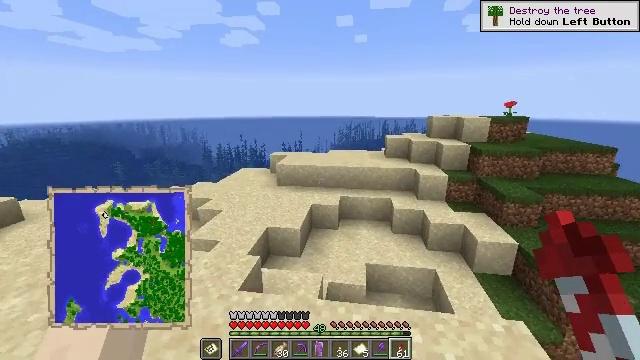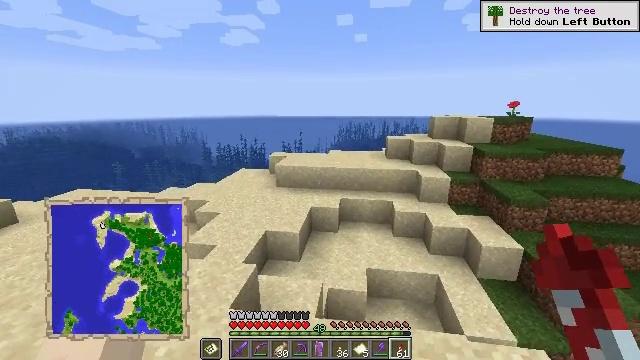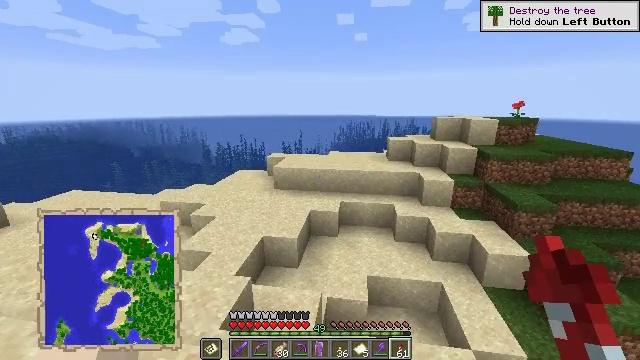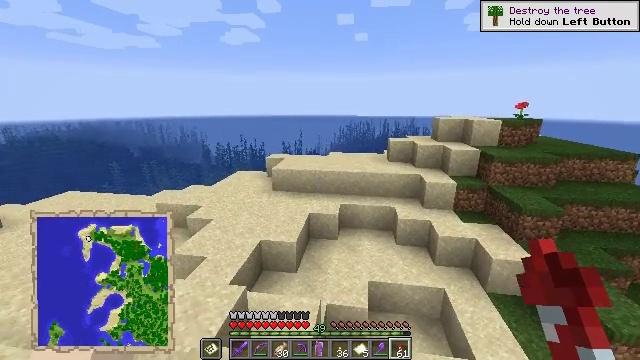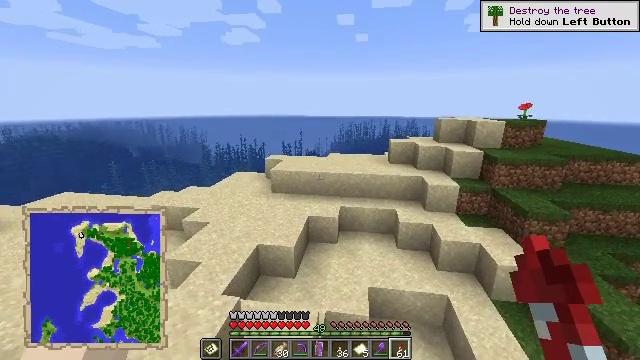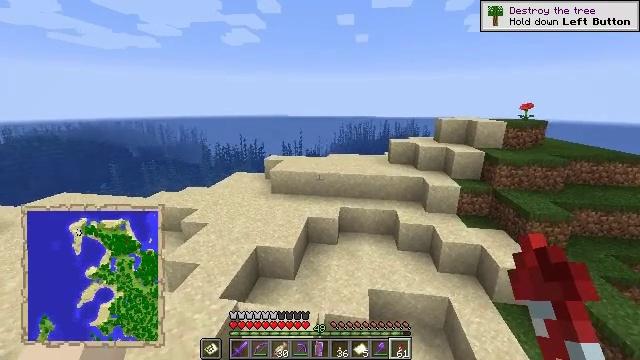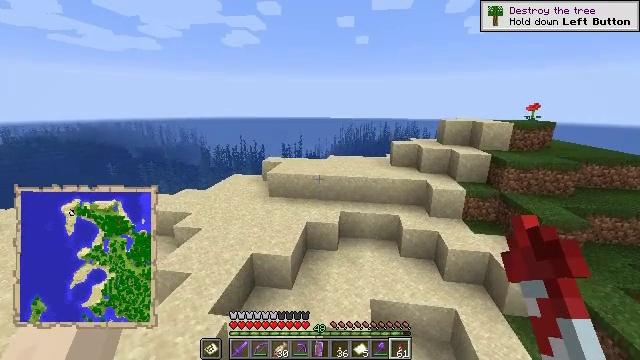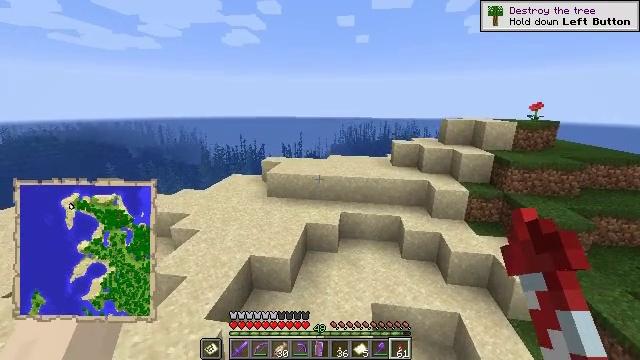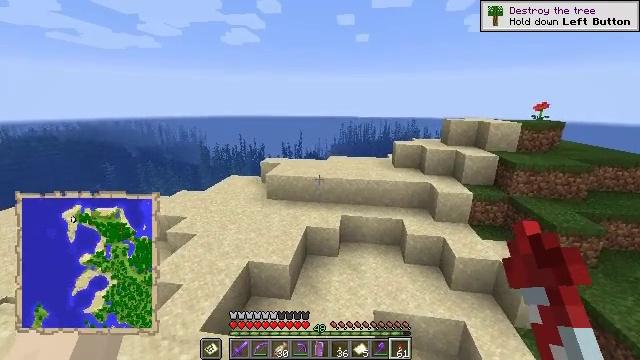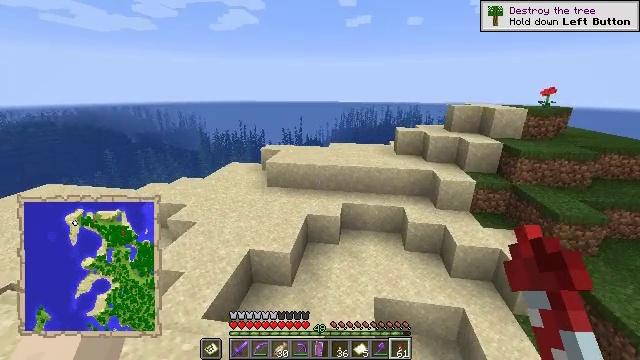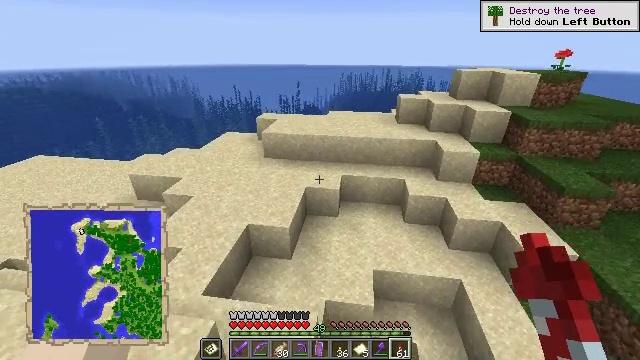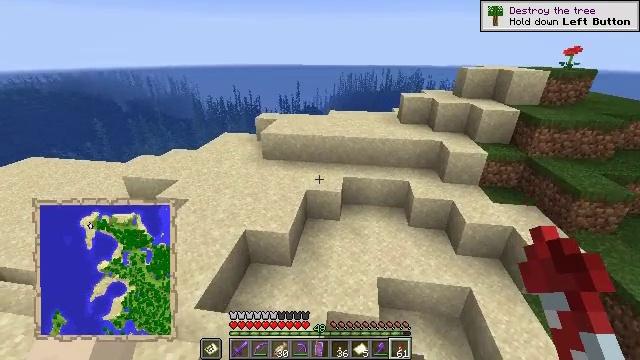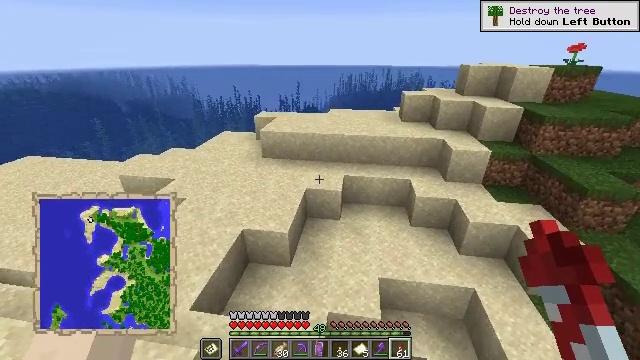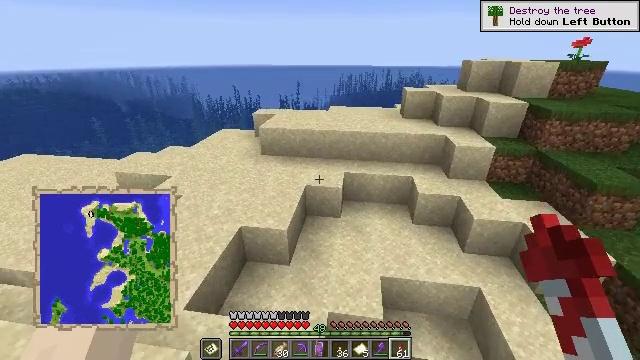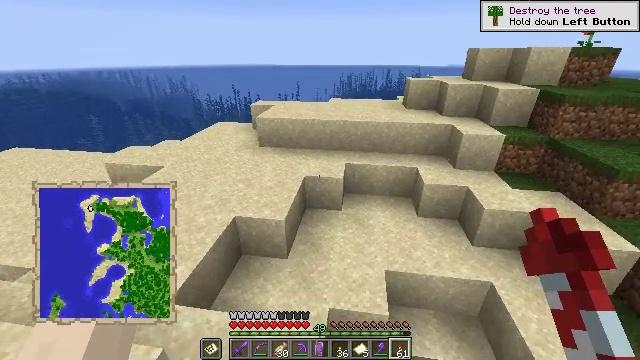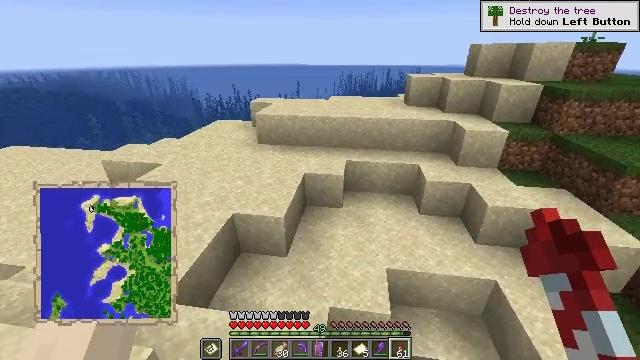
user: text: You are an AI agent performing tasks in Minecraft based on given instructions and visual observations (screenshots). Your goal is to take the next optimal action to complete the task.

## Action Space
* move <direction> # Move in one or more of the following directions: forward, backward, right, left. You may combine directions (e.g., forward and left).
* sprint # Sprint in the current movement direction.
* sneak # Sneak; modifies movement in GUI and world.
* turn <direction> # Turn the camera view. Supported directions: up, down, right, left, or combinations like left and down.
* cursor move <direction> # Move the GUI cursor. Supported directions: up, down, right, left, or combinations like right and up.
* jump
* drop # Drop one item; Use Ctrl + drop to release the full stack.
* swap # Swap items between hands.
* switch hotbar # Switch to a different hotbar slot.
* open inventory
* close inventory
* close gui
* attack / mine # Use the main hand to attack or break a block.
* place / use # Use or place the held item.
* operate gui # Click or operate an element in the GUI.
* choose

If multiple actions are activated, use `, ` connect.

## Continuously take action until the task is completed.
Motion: motion action
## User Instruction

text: Harvest dark oak log for resources.
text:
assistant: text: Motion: move forward
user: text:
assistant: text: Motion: move forward
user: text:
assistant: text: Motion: move forward
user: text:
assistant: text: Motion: move forward
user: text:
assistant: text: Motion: move forward
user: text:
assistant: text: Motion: move forward
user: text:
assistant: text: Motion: move forward
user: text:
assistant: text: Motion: move forward
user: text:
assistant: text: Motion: move forward, turn down
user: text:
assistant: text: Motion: move forward, turn down
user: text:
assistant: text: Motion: move forward
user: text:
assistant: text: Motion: move forward
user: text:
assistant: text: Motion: move forward
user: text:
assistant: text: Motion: move forward
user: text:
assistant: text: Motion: move forward
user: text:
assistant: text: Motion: move forward
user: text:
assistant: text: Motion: move forward
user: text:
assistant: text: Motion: move forward
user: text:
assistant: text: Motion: move forward
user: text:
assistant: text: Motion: move forward
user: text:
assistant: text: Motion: move forward
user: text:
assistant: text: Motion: move forward
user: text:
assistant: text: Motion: move forward
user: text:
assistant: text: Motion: move forward
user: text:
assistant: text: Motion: move forward
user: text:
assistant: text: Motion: move forward
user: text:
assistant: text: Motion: move forward
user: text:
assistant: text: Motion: move forward
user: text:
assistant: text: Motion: move forward, turn right and up
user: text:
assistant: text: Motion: move forward, turn right and up